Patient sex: M
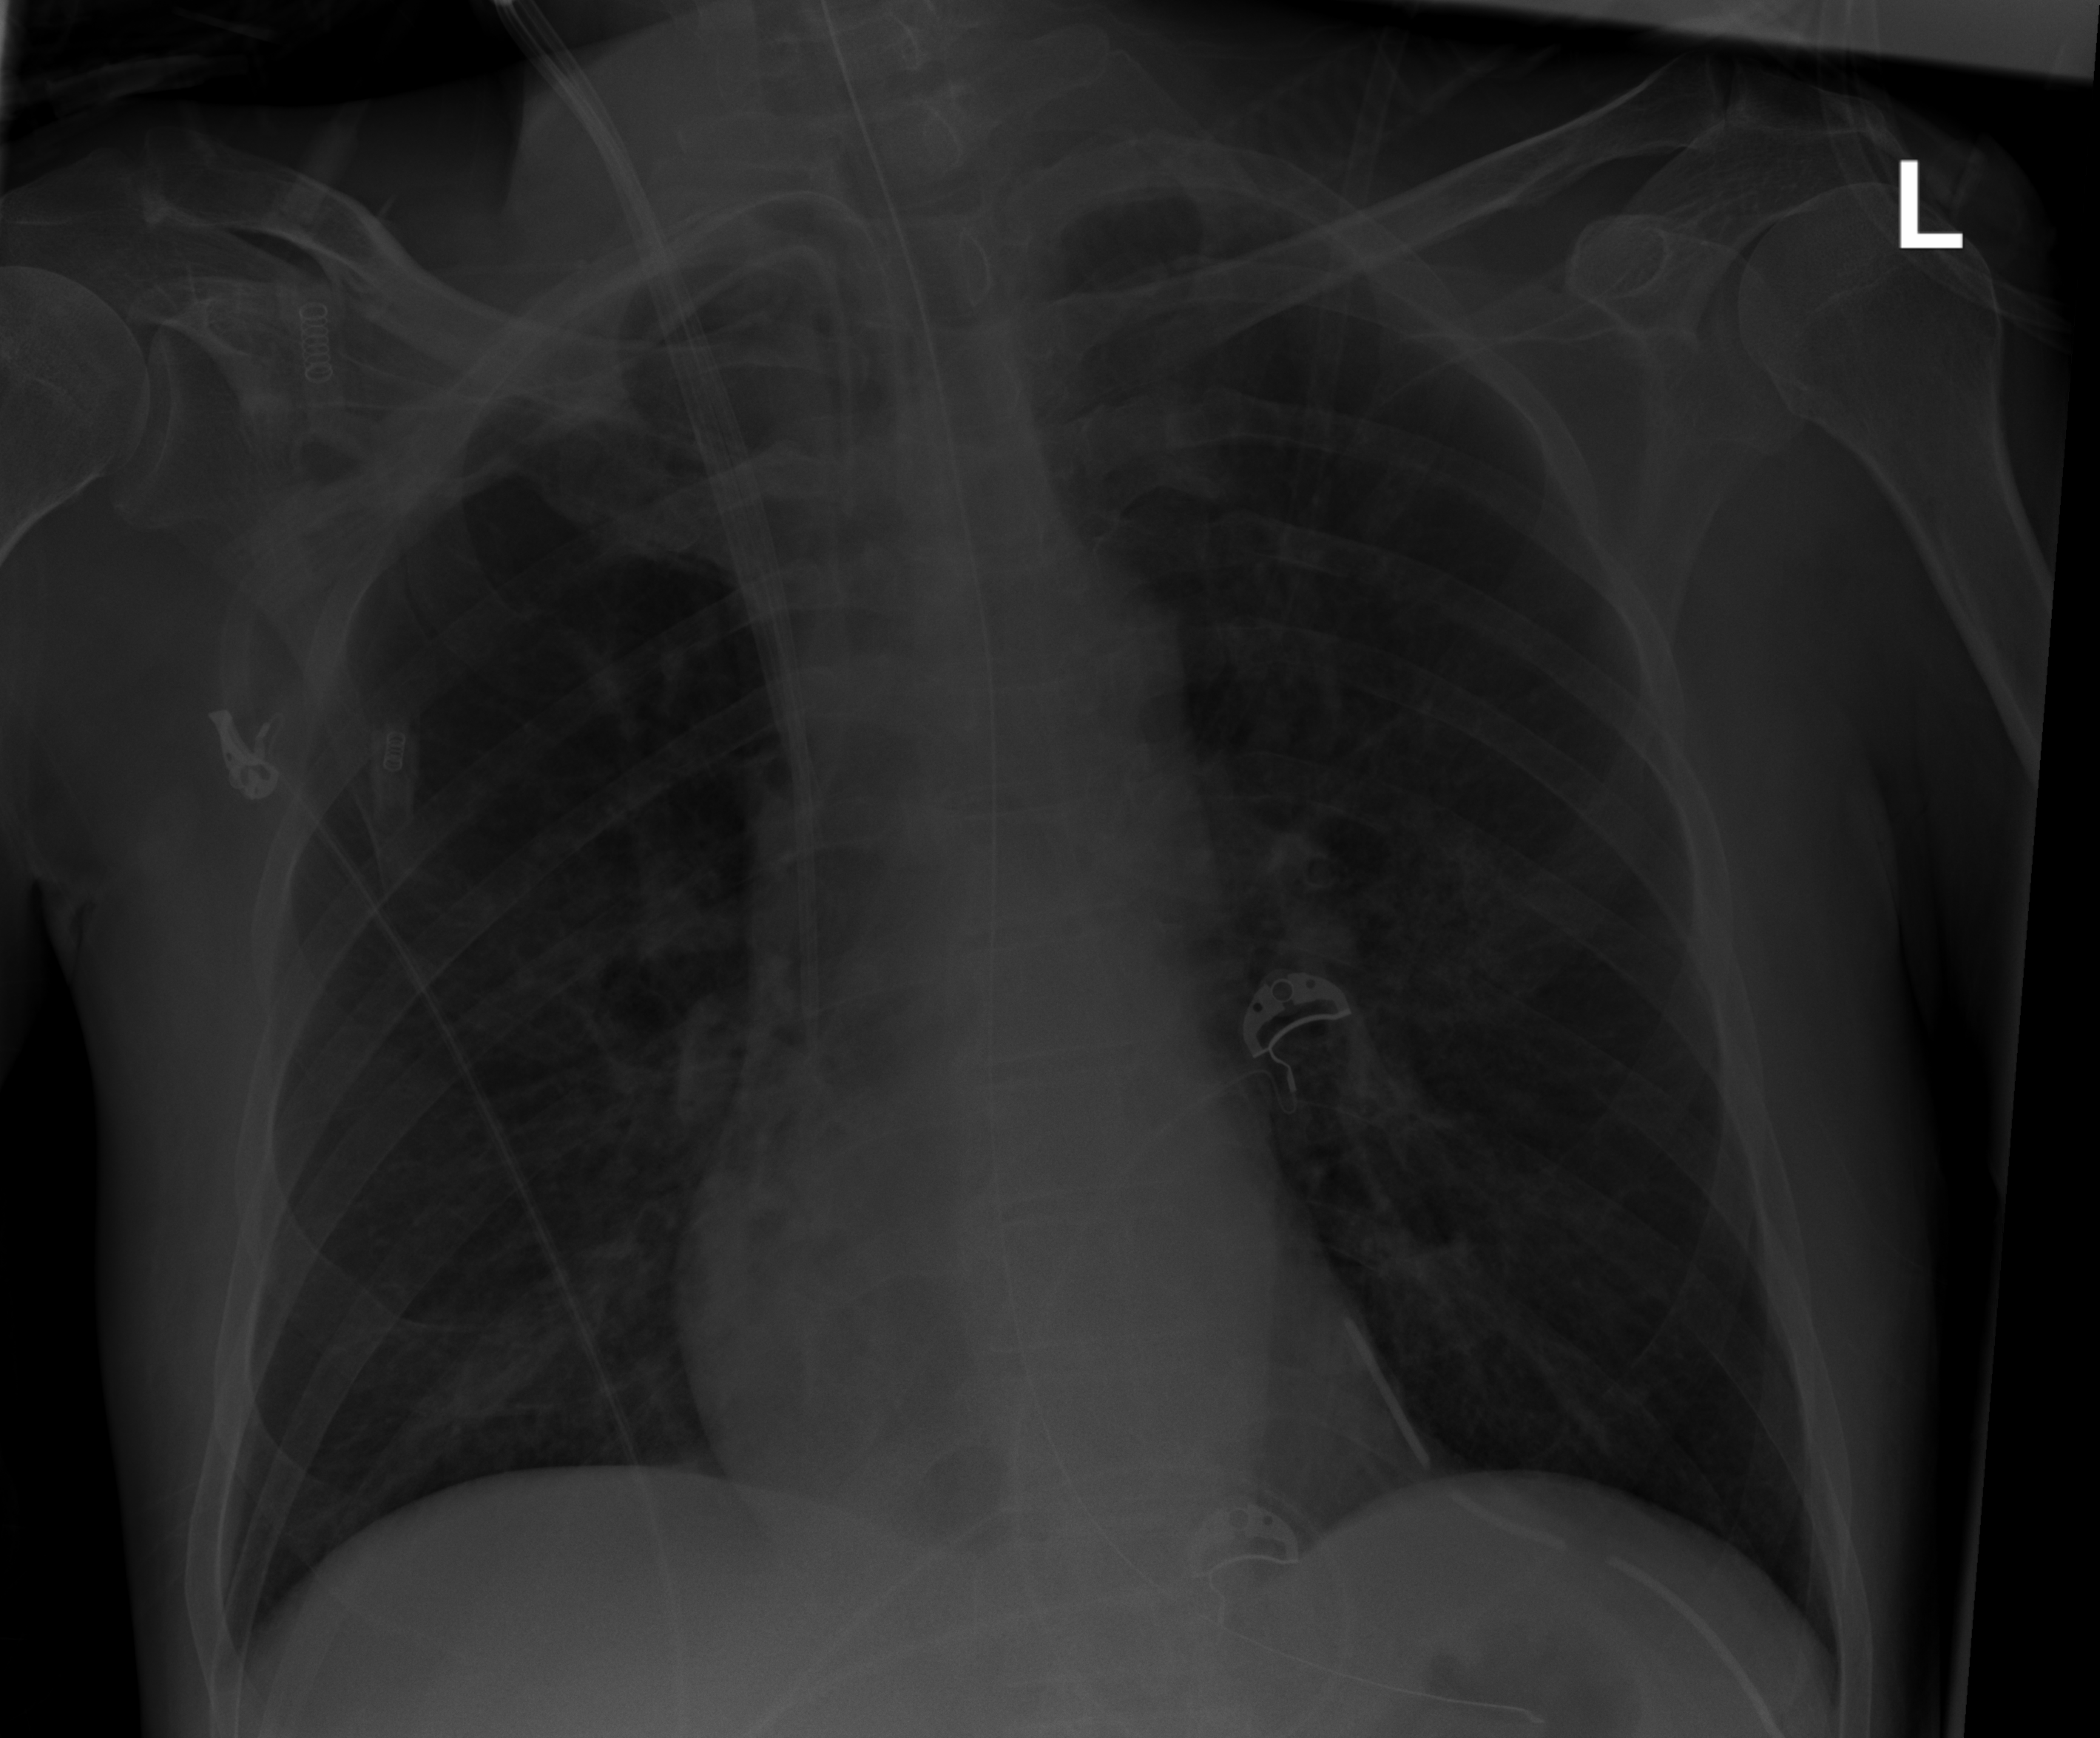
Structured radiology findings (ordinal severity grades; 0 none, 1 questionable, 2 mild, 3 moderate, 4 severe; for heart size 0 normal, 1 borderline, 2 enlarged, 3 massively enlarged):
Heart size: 0
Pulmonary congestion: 0
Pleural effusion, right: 0
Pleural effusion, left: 0
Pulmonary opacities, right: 0
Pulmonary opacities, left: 0
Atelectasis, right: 0
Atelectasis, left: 0